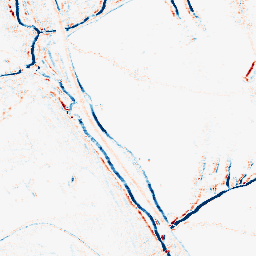
Category: morphological
Decomposition family: morphological_rect
Decomposition parameters: operation: average
width: 5
height: 3
Upsampling method: bspline
Upsampling parameters: scale: 4
Upsampling scale: 4